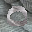
Label: 0